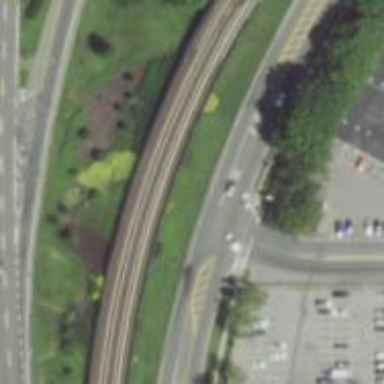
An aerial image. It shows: Bridge for light rail electrified railway.